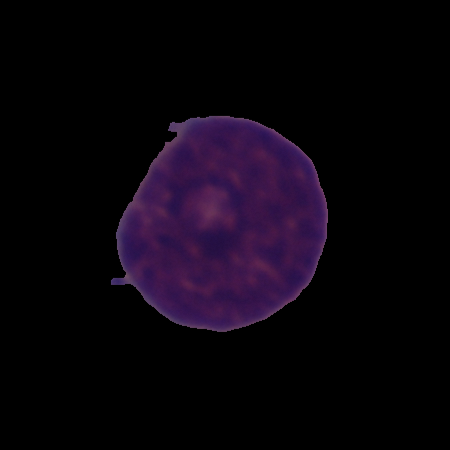
Label: cancer